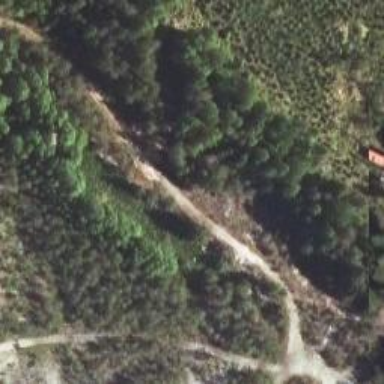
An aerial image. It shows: Path with excellent trail visibility.